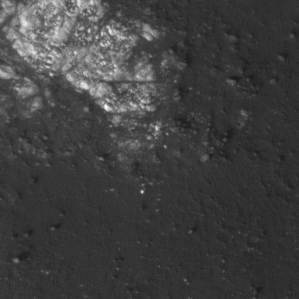
Label: non_frost